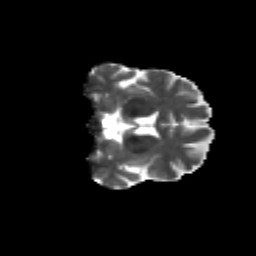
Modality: T2w
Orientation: coronal
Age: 68
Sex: female
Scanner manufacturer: siemens
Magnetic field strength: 3 T
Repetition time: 4.71 s
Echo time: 0.0906 s